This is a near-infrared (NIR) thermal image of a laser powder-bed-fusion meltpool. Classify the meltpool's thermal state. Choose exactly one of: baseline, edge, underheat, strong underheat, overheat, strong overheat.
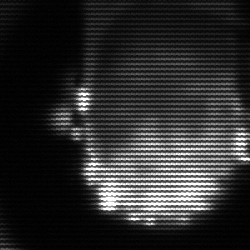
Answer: baseline